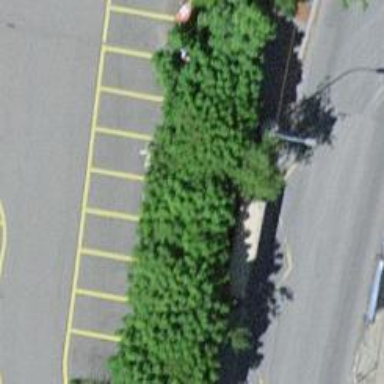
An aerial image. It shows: Bus stop with platform for public transport.